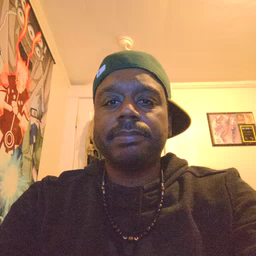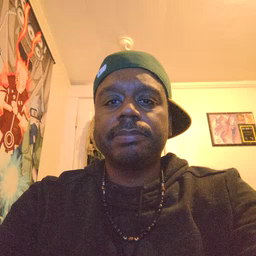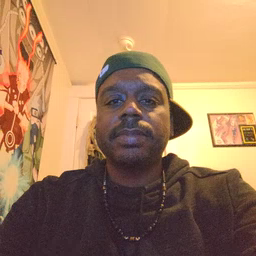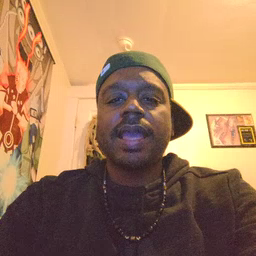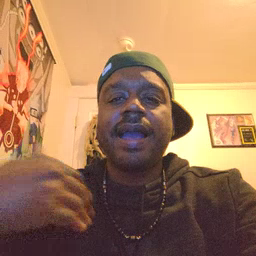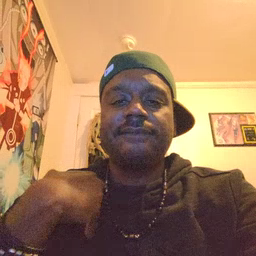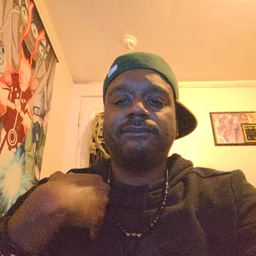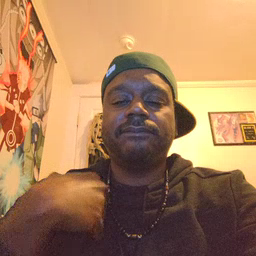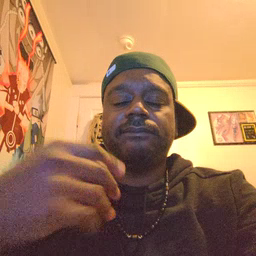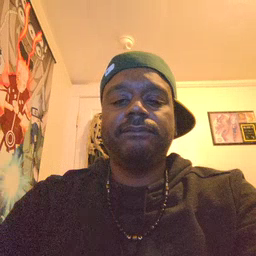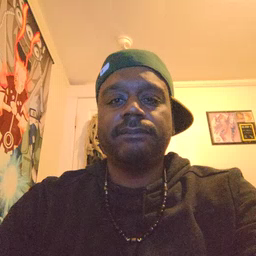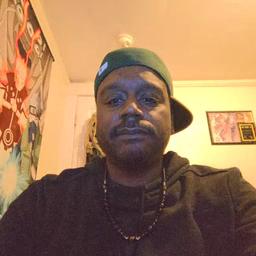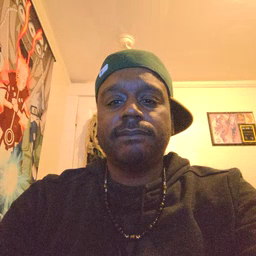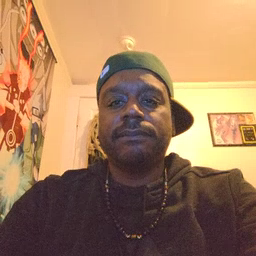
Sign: have